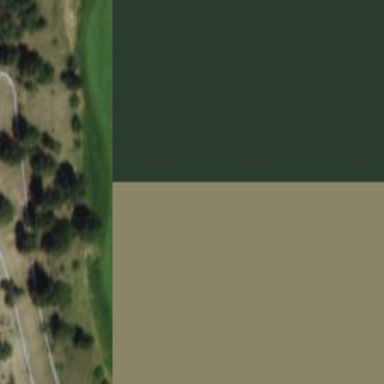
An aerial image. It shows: Golf hole.